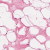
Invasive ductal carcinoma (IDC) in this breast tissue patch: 0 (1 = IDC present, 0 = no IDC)